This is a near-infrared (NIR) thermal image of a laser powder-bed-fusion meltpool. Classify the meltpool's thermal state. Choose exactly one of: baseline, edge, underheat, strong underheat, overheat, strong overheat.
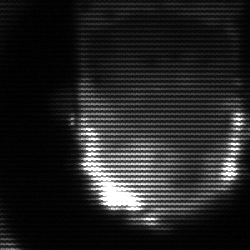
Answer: baseline